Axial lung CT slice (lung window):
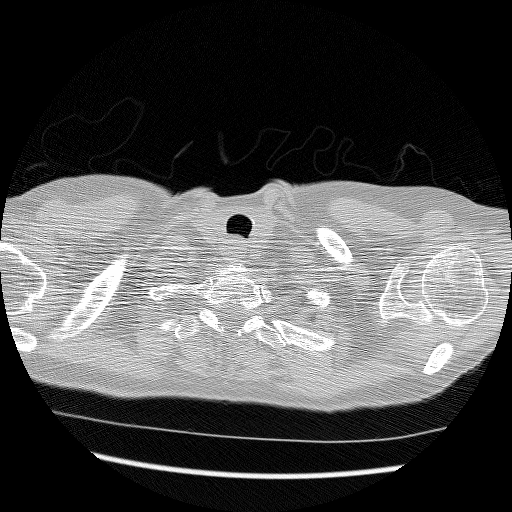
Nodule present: no